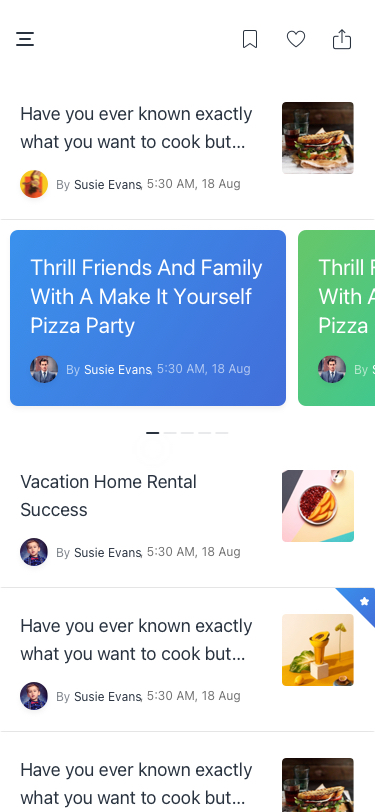
Text in this UI design:
Susie Evans
By
, 5:30 AM, 18 Aug
Thrill Friends And Family With A Make It Yourself Pizza Party
Susie Evans
By
, 5:30 AM, 18 Aug
Have you ever known exactly what you want to cook but…
Have you ever known exactly what you want to cook but…
Susie Evans
By
, 5:30 AM, 18 Aug
Have you ever known exactly what you want to cook but…
Susie Evans
By
, 5:30 AM, 18 Aug
Vacation Home Rental Success
Susie Evans
By
Thrill Friends And Family With A Make It Yourself Pizza Party